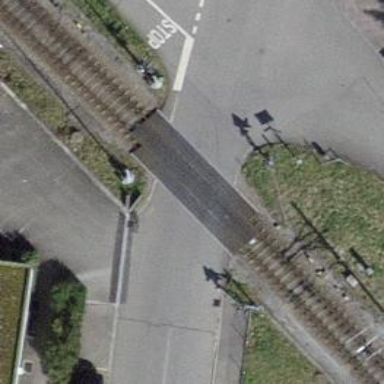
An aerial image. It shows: Level crossing with double half barrier.